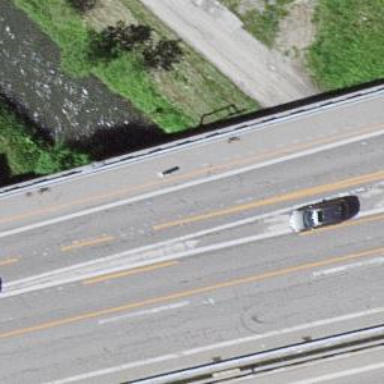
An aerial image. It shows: Bridge over motorway link with asphalt surface.